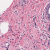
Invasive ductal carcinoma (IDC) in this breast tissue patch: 0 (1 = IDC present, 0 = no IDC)